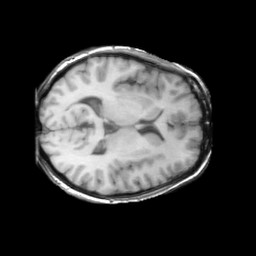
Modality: T1w
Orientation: axial
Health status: ill
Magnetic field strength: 3 T